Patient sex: M
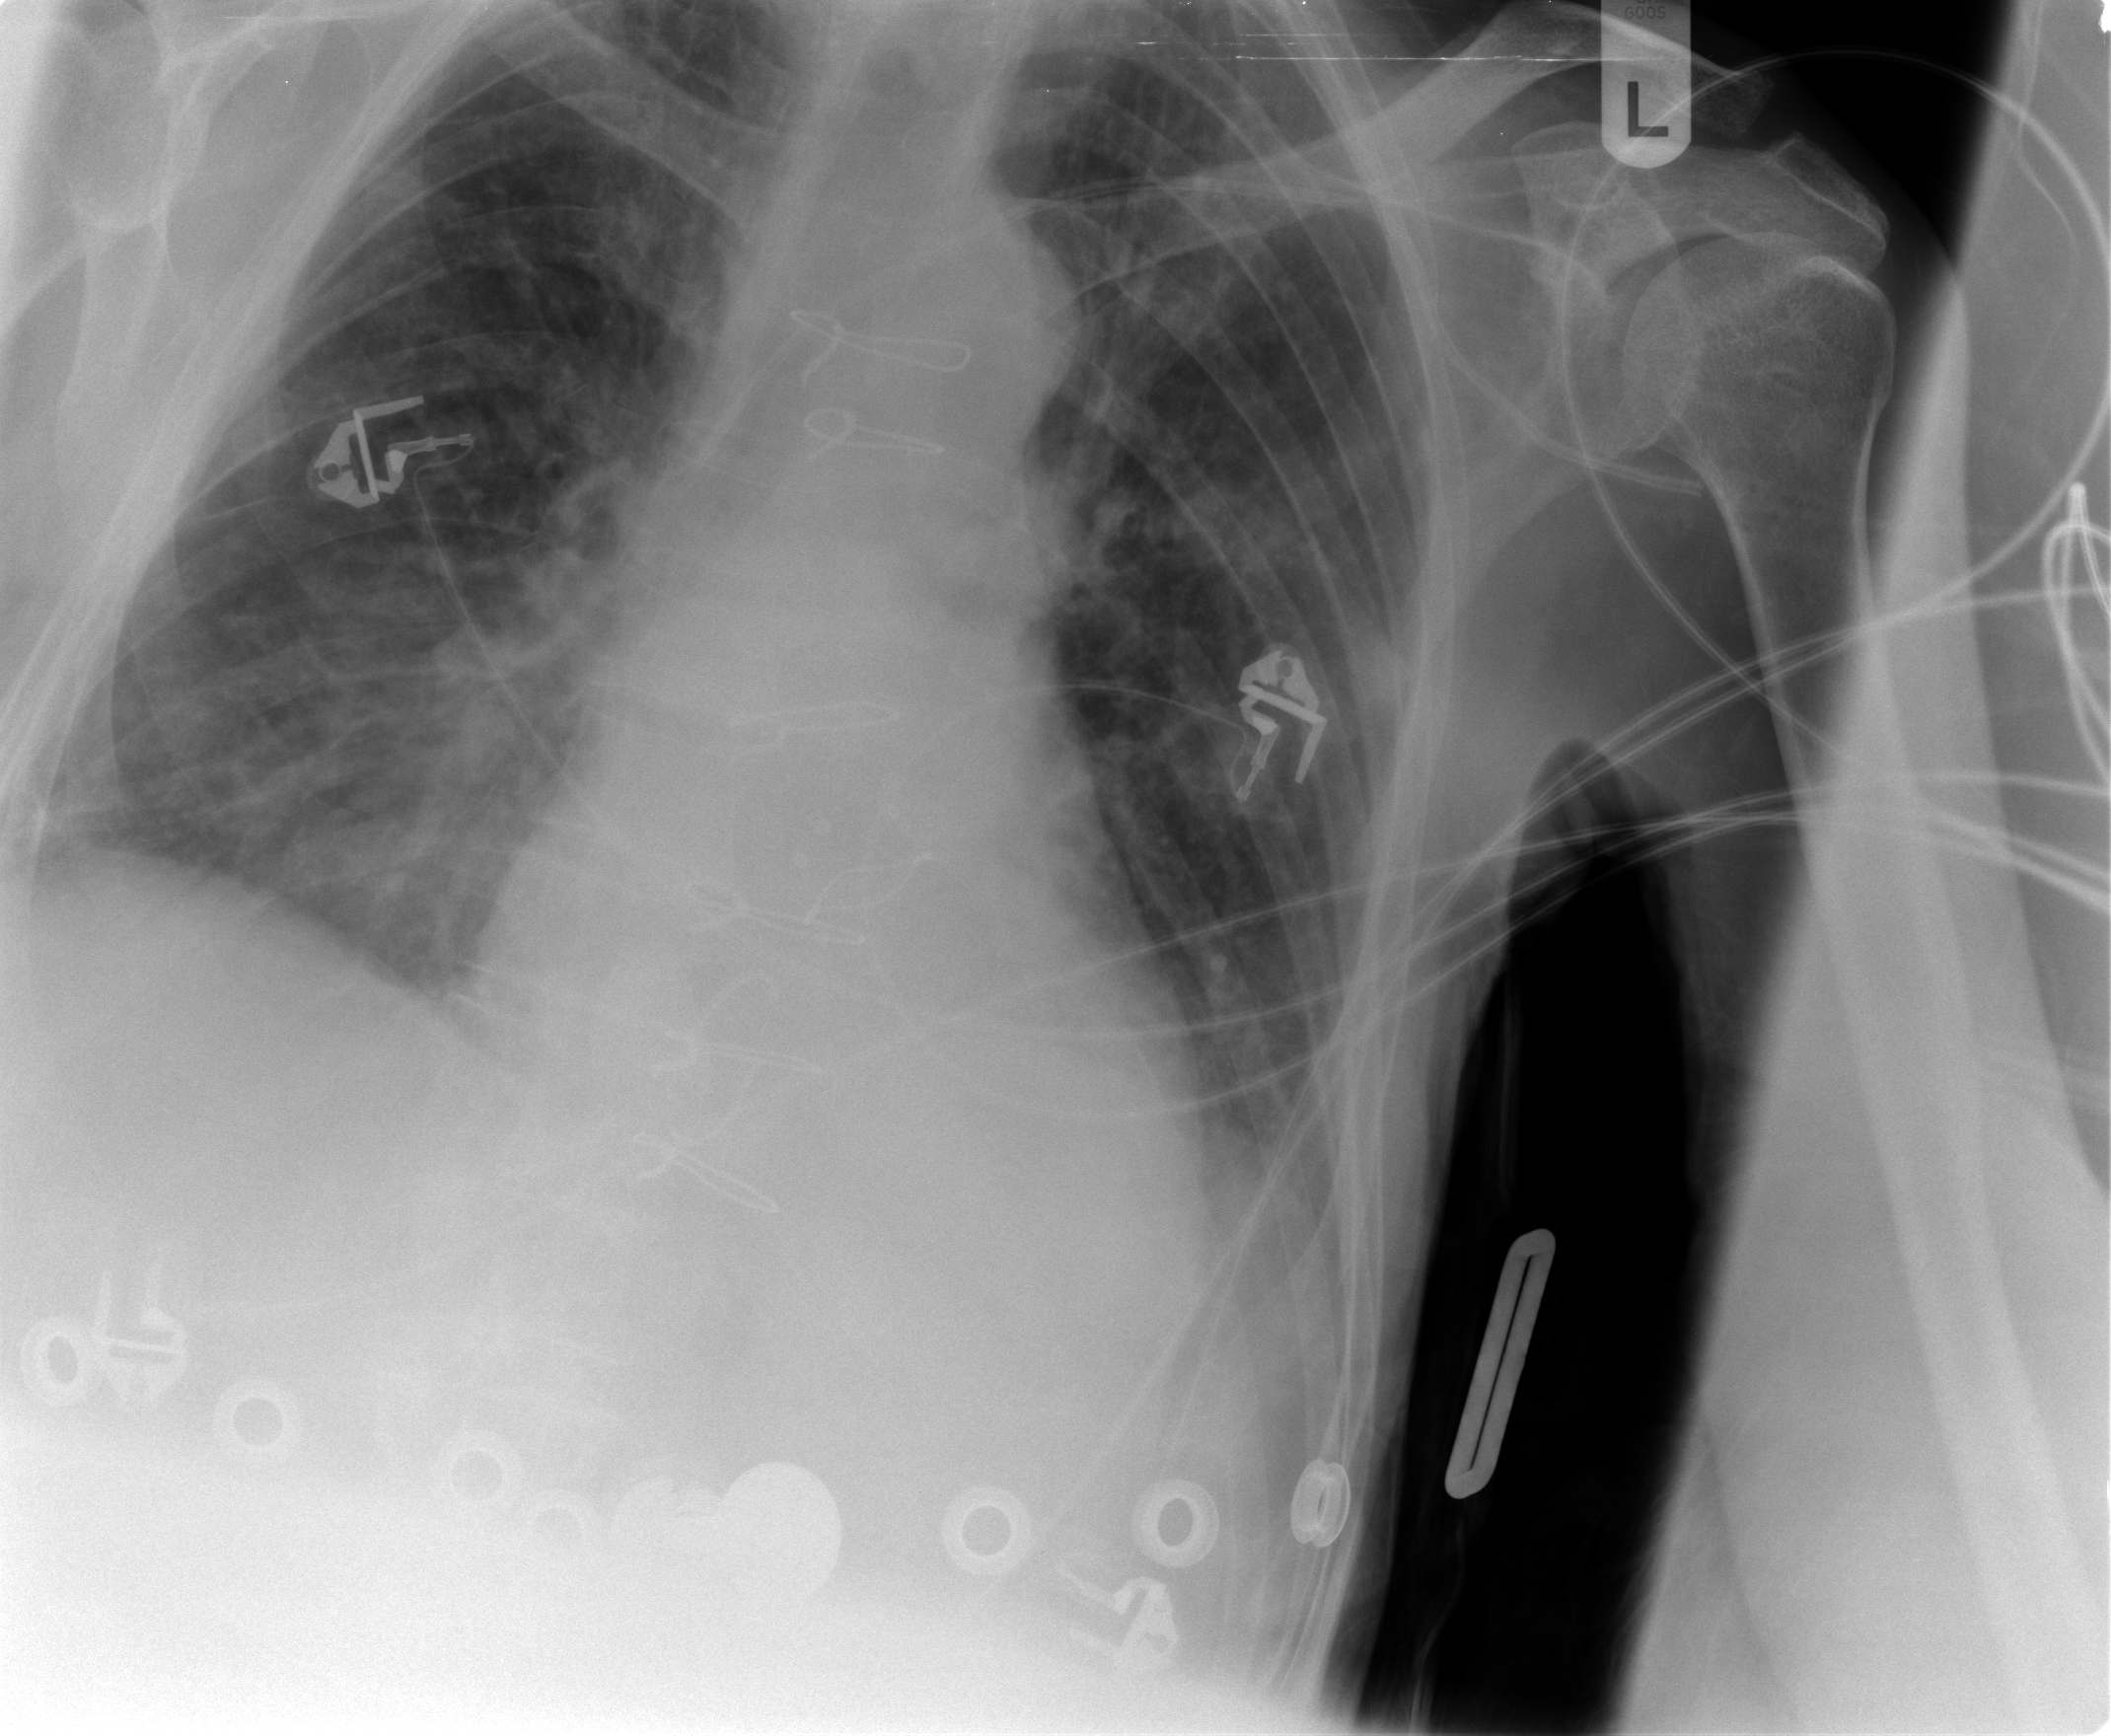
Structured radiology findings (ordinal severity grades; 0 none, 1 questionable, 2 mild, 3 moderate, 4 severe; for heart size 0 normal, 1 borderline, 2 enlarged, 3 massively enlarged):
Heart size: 1
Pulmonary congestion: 2
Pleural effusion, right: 0
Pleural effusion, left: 2
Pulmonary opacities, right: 2
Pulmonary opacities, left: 2
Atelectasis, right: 2
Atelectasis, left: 0